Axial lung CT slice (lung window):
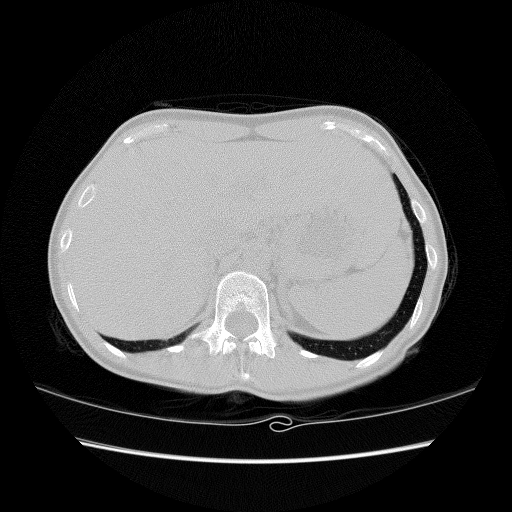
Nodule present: no